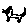
Label: cat